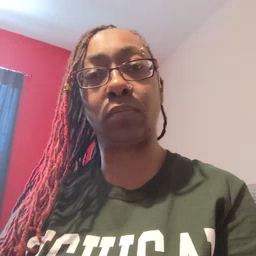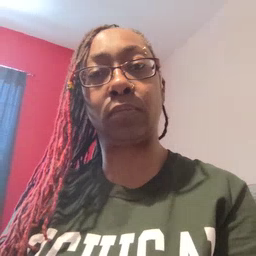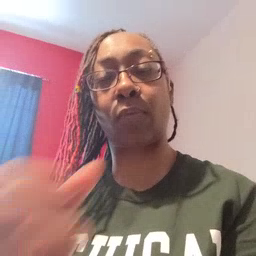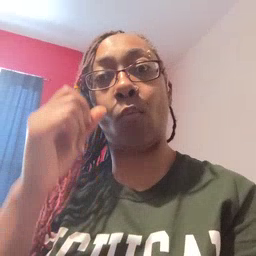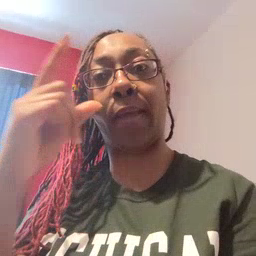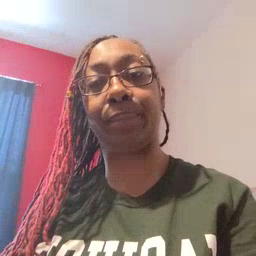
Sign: awake